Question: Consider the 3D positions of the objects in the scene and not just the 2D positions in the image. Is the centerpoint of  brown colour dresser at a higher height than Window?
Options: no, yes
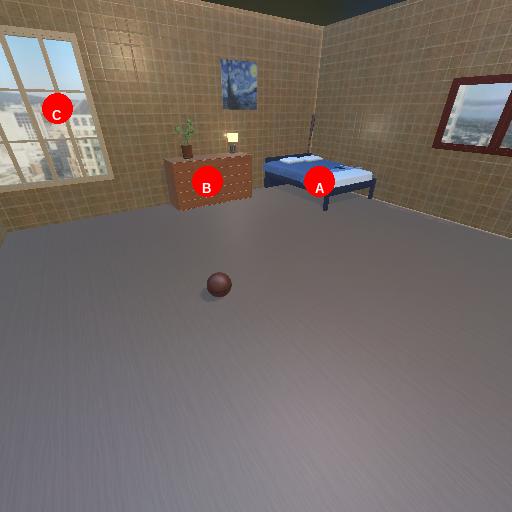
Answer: no